Interaction volume radius: 10 \u00c5
Interaction volume height: 20 \u00c5
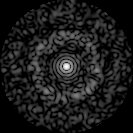
Disorder parameter: 0.8403